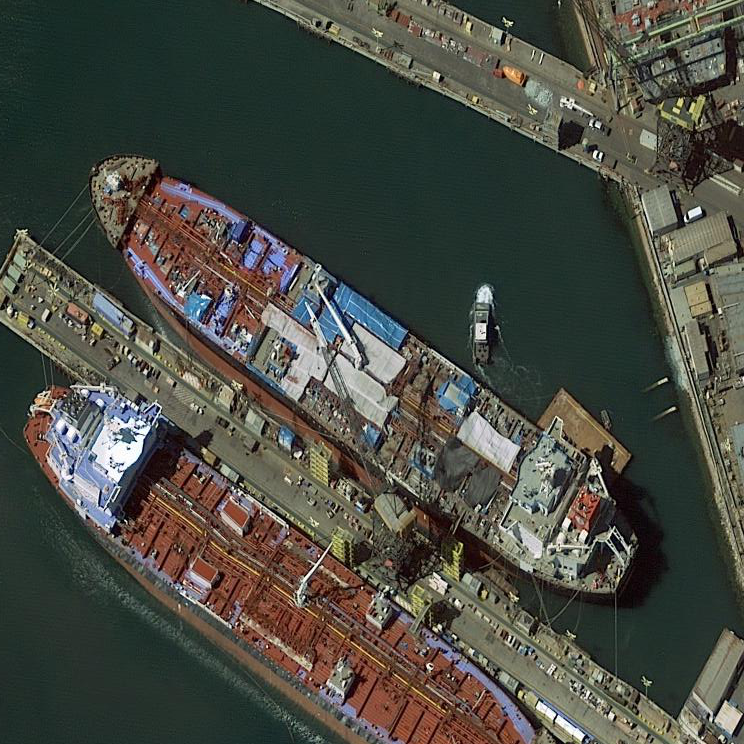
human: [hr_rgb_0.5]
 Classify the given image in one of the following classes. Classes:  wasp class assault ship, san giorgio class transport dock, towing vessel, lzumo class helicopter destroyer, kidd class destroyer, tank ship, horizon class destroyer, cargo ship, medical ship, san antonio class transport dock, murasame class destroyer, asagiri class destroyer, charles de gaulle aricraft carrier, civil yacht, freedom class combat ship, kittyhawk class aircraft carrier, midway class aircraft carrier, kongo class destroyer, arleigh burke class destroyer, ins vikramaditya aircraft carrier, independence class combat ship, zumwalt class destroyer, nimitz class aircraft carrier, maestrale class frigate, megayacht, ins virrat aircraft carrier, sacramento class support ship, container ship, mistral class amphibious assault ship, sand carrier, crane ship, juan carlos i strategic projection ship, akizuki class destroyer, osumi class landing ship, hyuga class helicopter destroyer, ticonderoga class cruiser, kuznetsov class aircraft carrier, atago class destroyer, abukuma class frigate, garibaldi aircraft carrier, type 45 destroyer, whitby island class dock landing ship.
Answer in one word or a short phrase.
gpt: Cargo ship